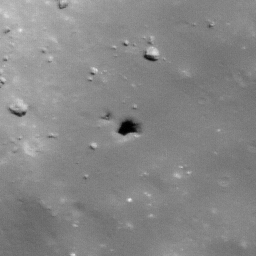
Pit: Jackson 5
Host crater: Jackson
Host type: impact_melt
Lunar coordinates: latitude 22.306, longitude 197.085